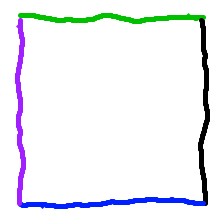
Shape: square